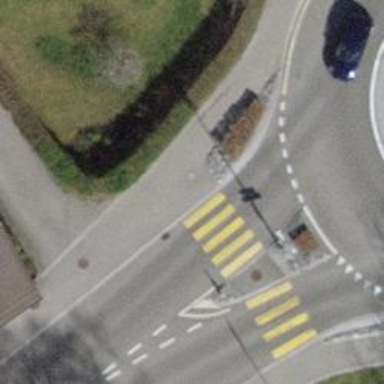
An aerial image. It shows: Uncontrolled road crossing.